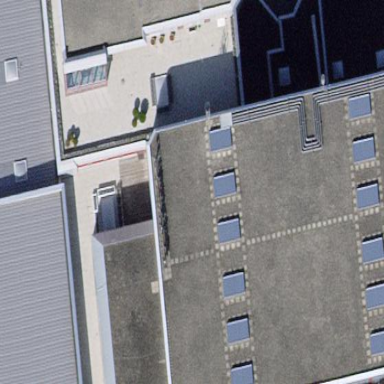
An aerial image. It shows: Building.